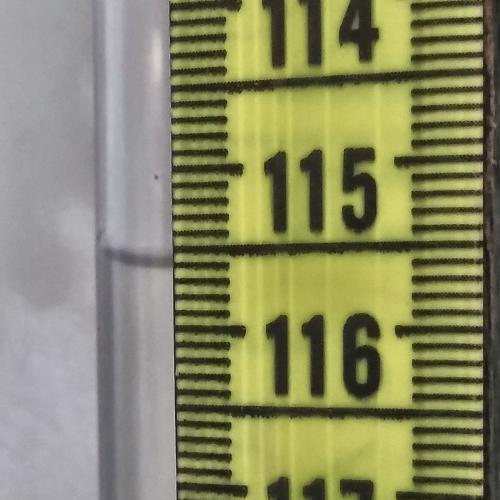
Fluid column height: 115.6 cm